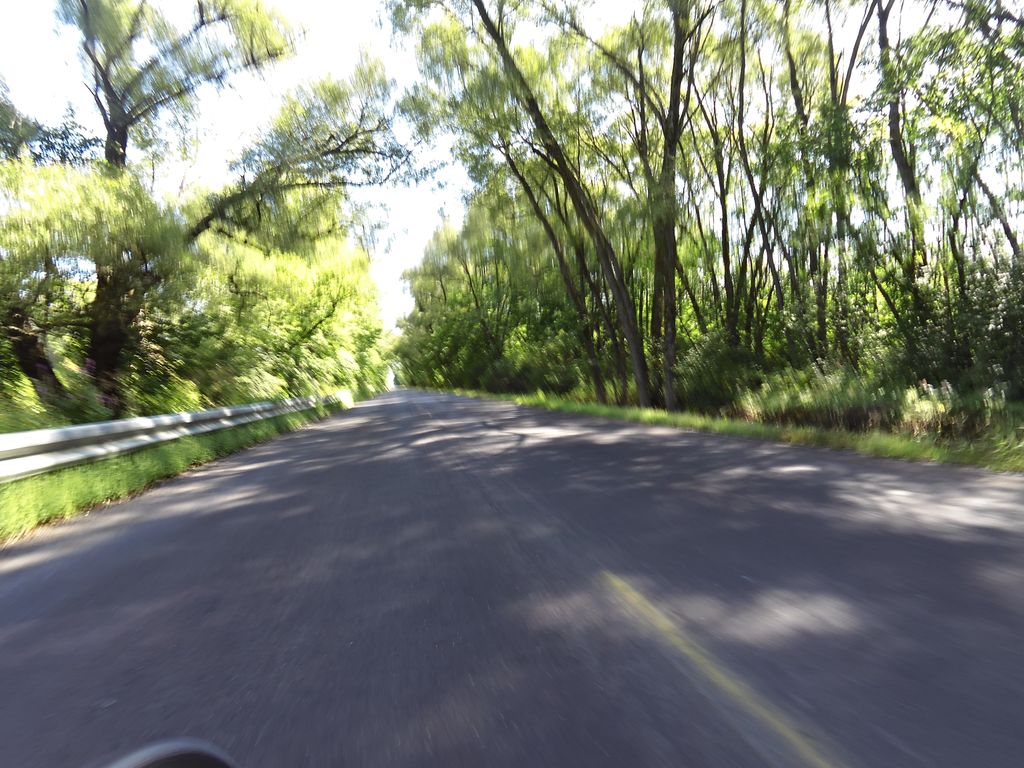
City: ottawa-gatineau